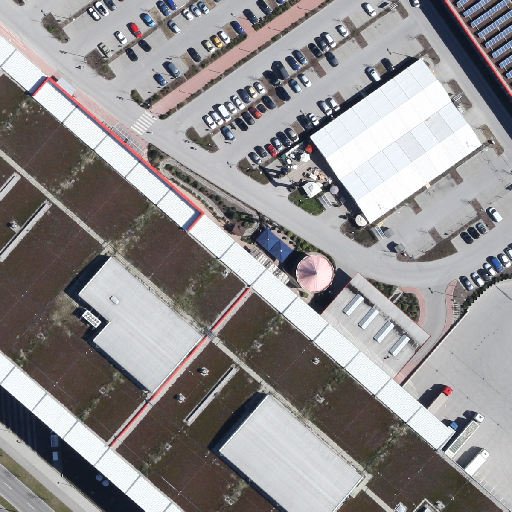
Referring expression: bikeway